Interaction volume radius: 5 \u00c5
Interaction volume height: 10 \u00c5
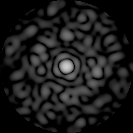
Disorder parameter: 0.8157